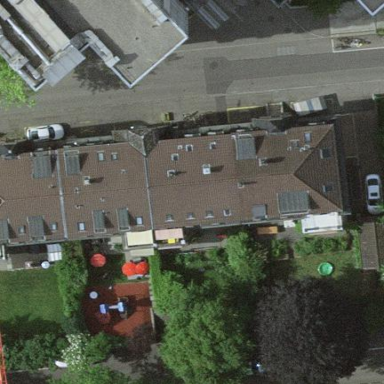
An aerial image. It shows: Residential building with mansard roof.